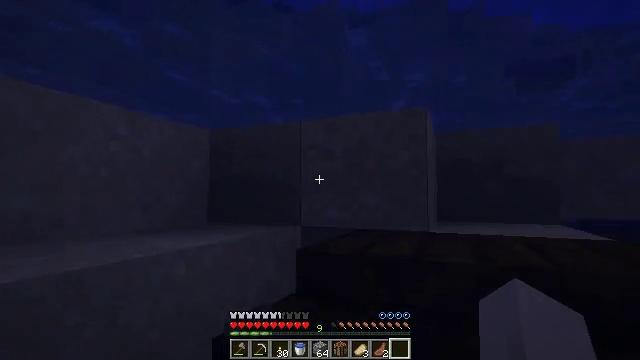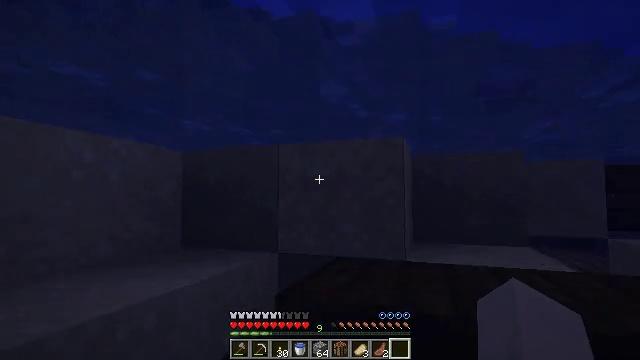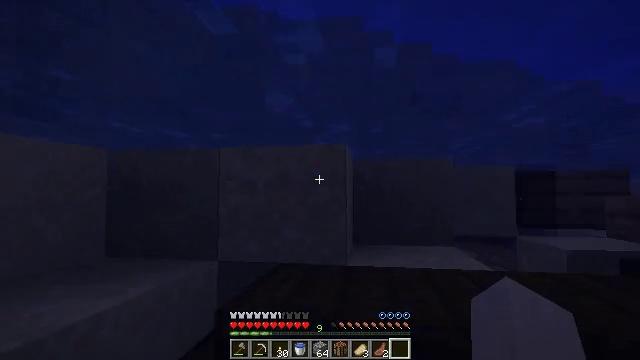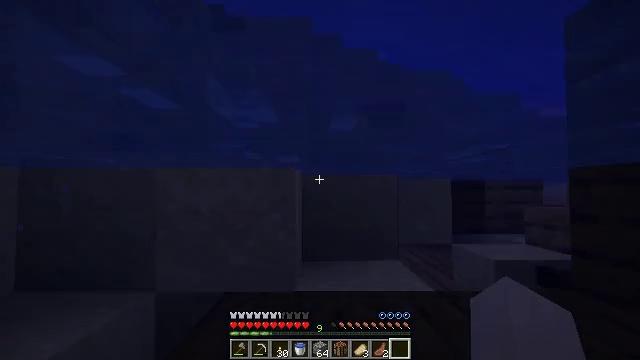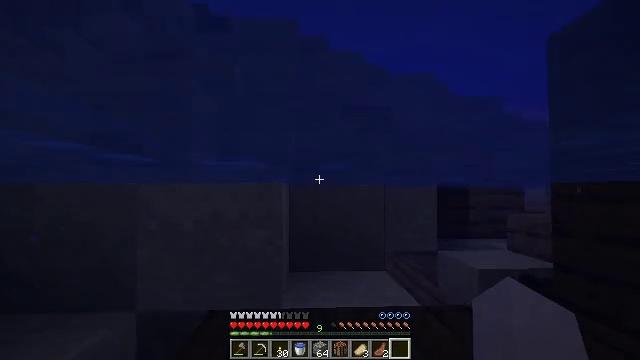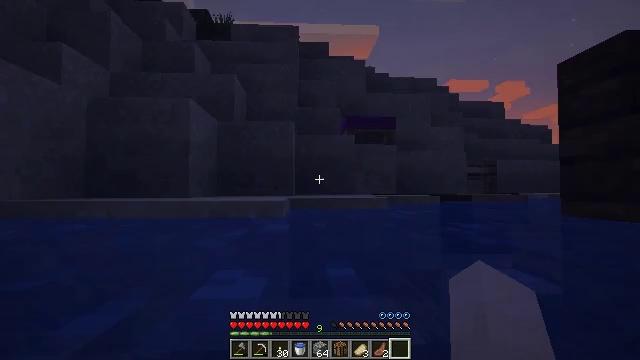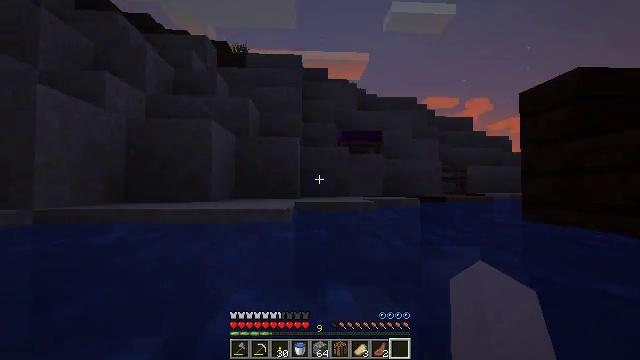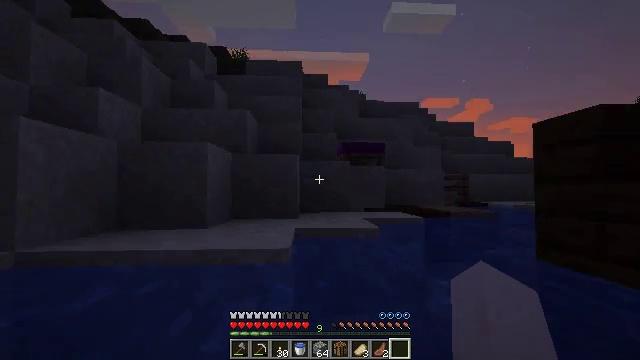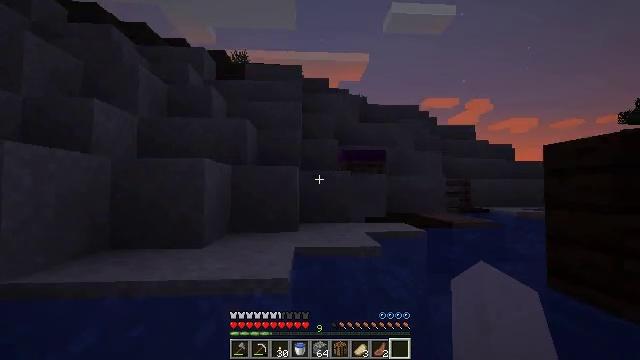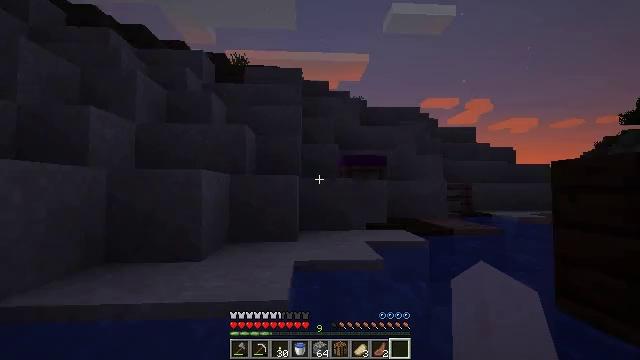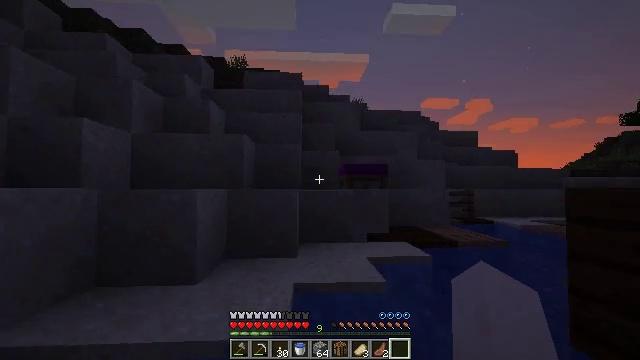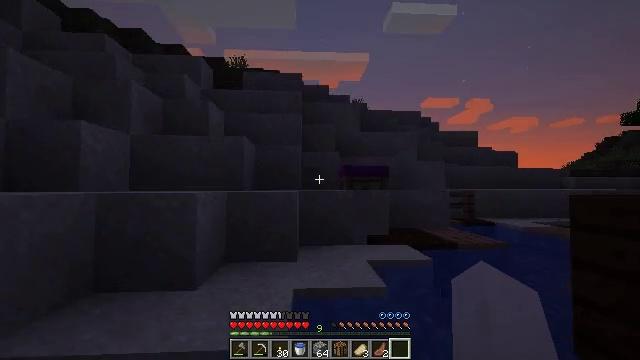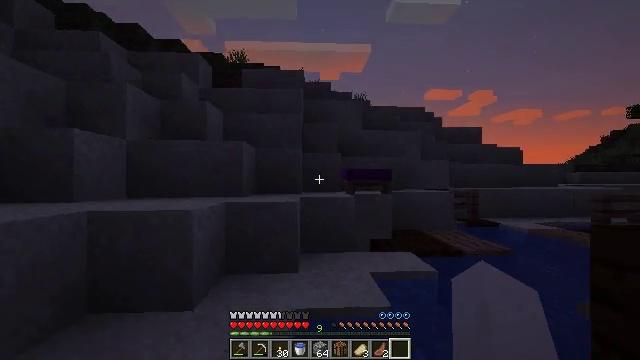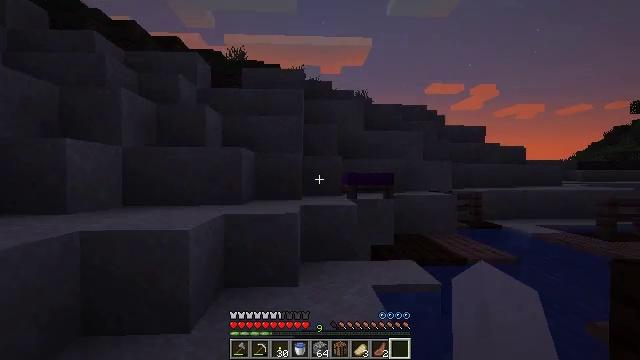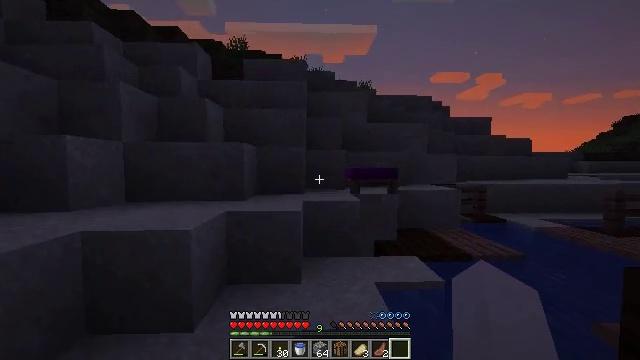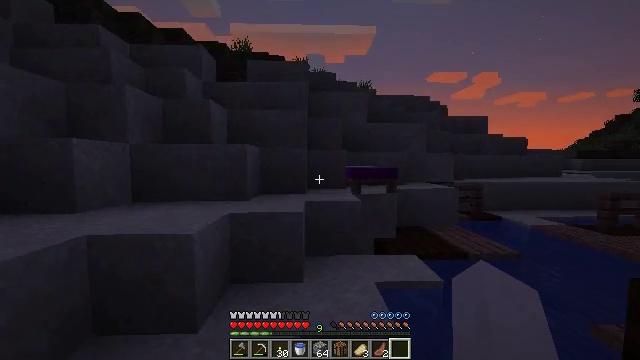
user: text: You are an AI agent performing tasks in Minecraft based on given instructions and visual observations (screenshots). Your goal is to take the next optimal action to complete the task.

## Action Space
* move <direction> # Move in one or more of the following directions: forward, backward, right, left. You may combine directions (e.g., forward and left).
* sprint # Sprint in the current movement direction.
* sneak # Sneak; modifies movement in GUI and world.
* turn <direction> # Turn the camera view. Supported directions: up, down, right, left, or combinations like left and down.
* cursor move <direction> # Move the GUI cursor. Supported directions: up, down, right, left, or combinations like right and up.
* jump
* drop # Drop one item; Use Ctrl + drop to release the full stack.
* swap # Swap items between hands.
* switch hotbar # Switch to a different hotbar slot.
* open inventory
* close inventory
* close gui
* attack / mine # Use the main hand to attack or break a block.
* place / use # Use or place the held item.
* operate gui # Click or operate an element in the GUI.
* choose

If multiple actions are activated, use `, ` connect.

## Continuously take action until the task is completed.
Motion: motion action
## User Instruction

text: Mine dark oak stairs from a structure.
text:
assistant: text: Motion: turn right, jump
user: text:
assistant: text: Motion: move forward, turn right, jump
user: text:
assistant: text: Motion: move forward, turn right, jump
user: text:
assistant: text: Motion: move forward, turn right, jump
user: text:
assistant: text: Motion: move forward, jump
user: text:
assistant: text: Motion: move forward, jump
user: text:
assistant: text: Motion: move forward, jump
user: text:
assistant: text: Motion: move forward, jump
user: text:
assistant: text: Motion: move forward, jump
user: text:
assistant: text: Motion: move forward, jump
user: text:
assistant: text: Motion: move forward, sprint, jump
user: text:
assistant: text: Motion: move forward, sprint, turn down, jump
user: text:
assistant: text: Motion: move forward, sprint, turn down, jump
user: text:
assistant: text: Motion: move forward, sprint, turn down, jump
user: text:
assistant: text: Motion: move forward, sprint, jump
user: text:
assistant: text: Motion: move forward, sprint, jump
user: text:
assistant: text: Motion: move forward, sprint, jump
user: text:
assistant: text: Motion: move forward, sprint, jump
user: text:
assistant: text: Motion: move forward, sprint, jump
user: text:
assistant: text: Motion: move forward, sprint, turn right, jump
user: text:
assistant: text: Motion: move forward, sprint, turn right, jump
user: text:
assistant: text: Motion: move forward, sprint, turn right, jump
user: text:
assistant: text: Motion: move forward, sprint, turn right, jump
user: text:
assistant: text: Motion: move forward, sprint, turn right, jump
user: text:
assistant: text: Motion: move forward, sprint, jump
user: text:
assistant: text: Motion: move forward, sprint, jump
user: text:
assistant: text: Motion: move forward, jump
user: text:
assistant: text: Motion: move forward, jump
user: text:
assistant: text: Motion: move forward, jump
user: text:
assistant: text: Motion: move forward, jump